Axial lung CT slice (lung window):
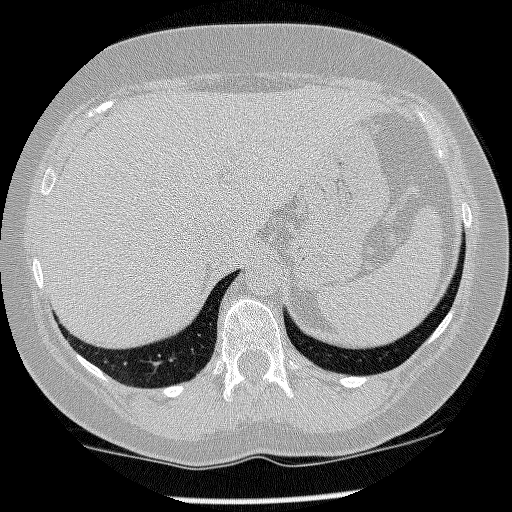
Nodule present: no